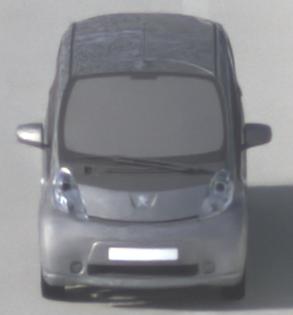
Make: Peugeot
Model: iOn
Detailed model: iOn
Model produced from: 2010/12
Model produced until: 2013/02
Doors: 5
Color: gray
Road condition: dry road
Daytime: morning or afternoon
Contrast: low contrast